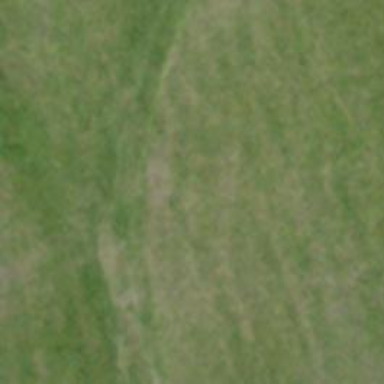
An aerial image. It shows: Track with grass surface. The track type is grade3.